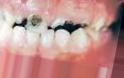
Condition: Caries